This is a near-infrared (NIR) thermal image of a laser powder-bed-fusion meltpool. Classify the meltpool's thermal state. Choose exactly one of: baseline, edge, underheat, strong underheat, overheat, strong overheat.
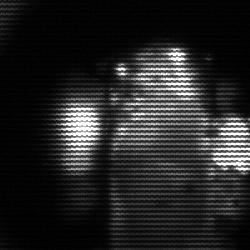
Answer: strong underheat